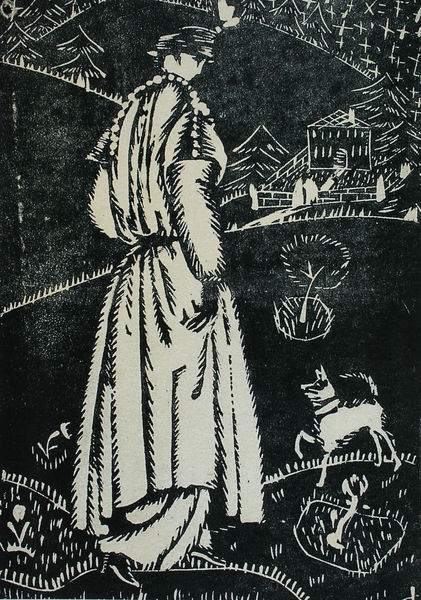
Titel: Entwurfszeichnung
Künstler: Maria Likarz
Standort: Kyoto (Japan)
Institution: Kyoto Costume Institute
Schlagwörter: baum, berg, hand, mann, umhang, weiß, bäume, blume, blumen, fenster, frau, handschuh, hut, kleid, schwarz, tür, dach, gras, haus, hund, wiese, zaun, rock, jacke, kappe, mütze, mensch, pelz, ärmel, hügel, weide, hütte, wege, gewand, kutte, mantel, wald, kamin, garten, holzschnitt, halsband, berge, fläche, kette, dorf, linien, tannen, spitz, tor, spaziergang, linie, druck, druckgrafik, uniform, soldat, tanne, schuh, wächter, ritzen, schrotschnitt, weißlinienschnitt